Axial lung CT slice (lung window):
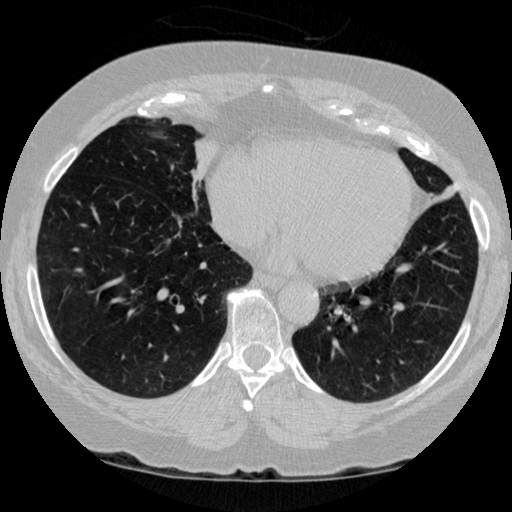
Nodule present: no